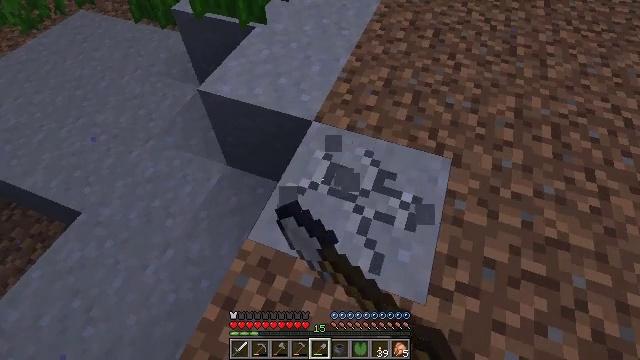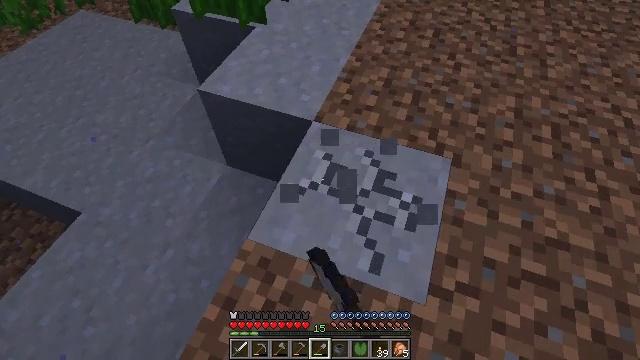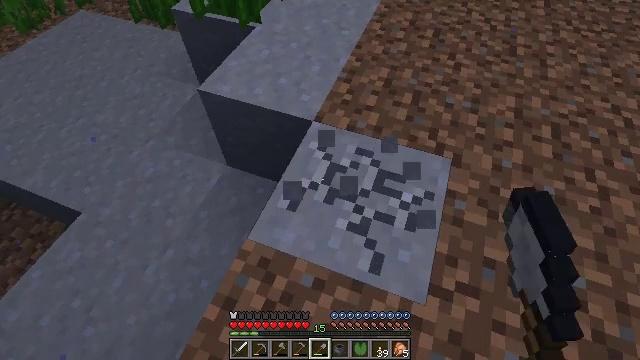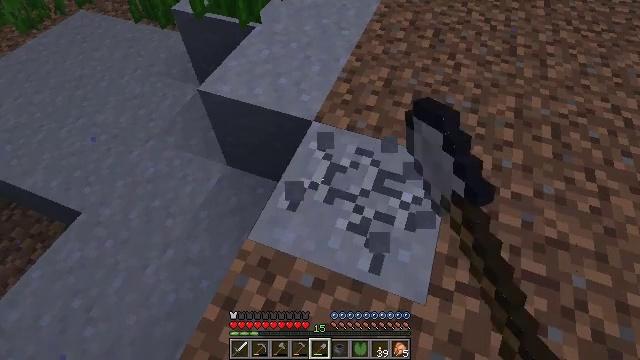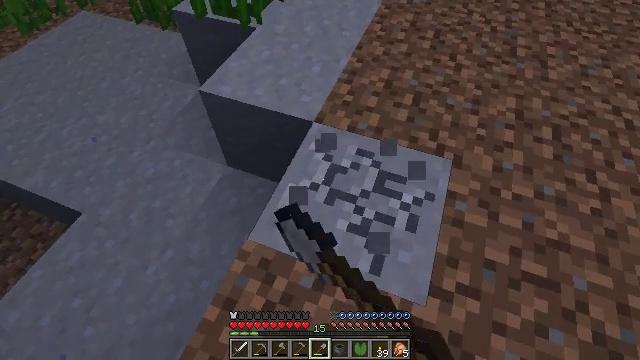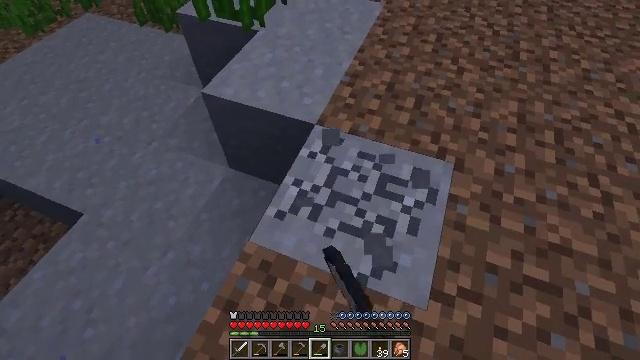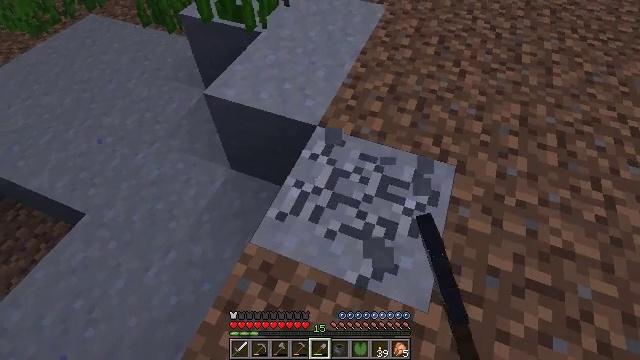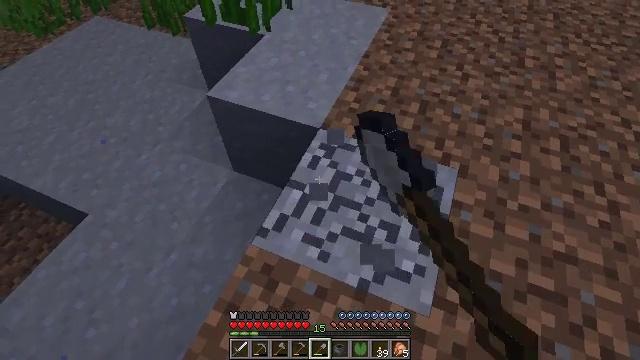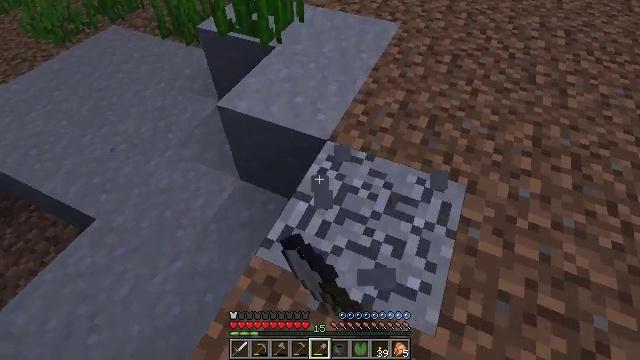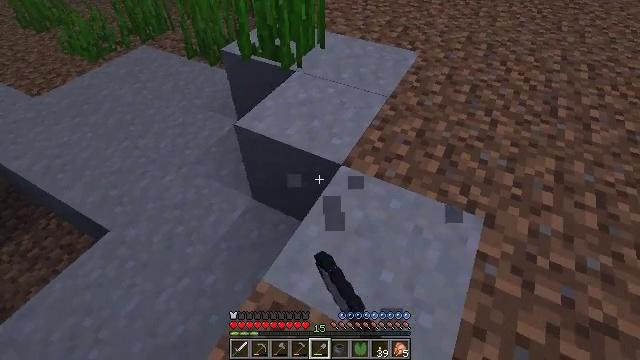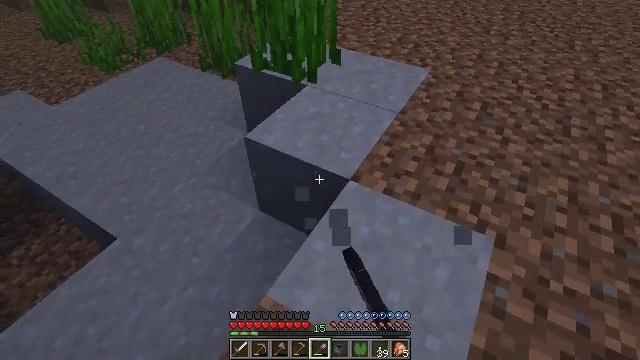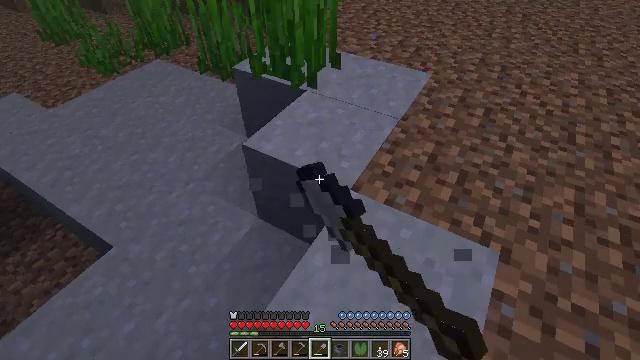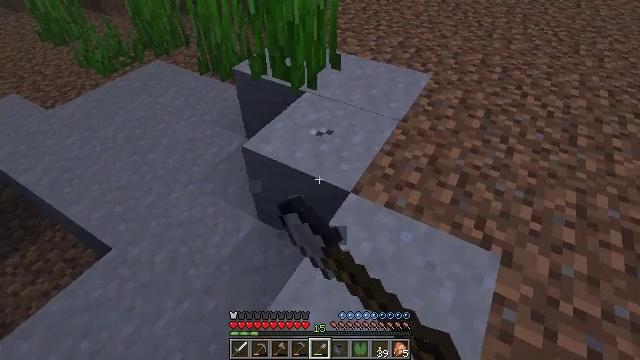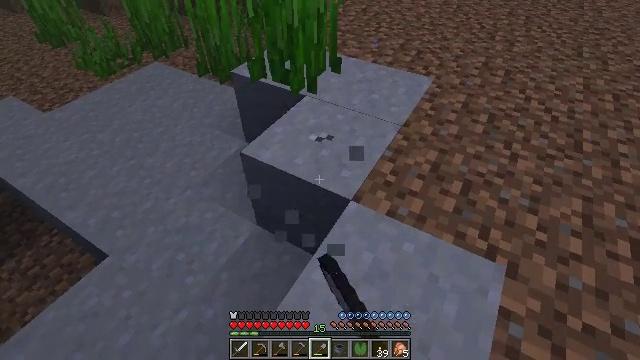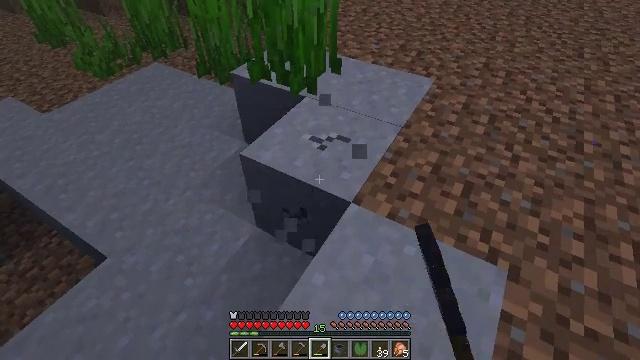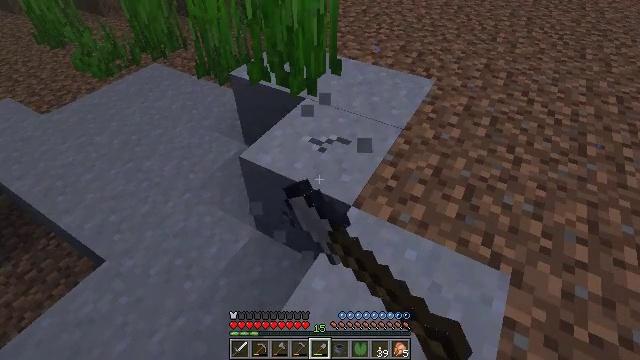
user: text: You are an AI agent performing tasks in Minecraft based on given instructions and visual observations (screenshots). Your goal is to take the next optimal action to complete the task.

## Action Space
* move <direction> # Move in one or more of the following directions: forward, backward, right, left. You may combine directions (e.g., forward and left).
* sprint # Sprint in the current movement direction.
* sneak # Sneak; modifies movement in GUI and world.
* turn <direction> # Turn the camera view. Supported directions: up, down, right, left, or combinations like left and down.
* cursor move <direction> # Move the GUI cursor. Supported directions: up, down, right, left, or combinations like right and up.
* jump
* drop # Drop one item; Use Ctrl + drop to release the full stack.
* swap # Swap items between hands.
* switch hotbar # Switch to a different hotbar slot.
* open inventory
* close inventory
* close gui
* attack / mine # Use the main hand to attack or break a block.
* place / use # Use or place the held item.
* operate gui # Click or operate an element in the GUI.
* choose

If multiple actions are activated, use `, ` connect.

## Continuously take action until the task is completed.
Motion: motion action
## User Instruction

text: Dig up clay found underwater.
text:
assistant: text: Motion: attack / mine
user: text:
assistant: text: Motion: attack / mine
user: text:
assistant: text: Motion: attack / mine
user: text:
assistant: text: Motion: attack / mine
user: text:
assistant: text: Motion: attack / mine
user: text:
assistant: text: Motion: attack / mine
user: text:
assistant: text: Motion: attack / mine
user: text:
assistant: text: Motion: move forward, turn left and up, attack / mine
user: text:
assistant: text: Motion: move forward, turn left and up, attack / mine
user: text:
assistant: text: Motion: move forward, turn left and up, attack / mine
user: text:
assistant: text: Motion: move forward, attack / mine
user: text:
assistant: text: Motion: attack / mine
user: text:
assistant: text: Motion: attack / mine
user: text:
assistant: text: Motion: attack / mine
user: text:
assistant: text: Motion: attack / mine
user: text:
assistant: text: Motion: attack / mine
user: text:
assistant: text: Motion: attack / mine
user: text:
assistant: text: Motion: attack / mine
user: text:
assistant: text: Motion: attack / mine
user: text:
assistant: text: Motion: attack / mine
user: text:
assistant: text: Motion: attack / mine
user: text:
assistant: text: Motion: attack / mine
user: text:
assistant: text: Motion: attack / mine
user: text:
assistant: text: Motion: attack / mine
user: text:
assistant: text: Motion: attack / mine
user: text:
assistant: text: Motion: attack / mine
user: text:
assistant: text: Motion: attack / mine
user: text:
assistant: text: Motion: attack / mine
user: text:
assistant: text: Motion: attack / mine
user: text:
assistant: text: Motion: attack / mine